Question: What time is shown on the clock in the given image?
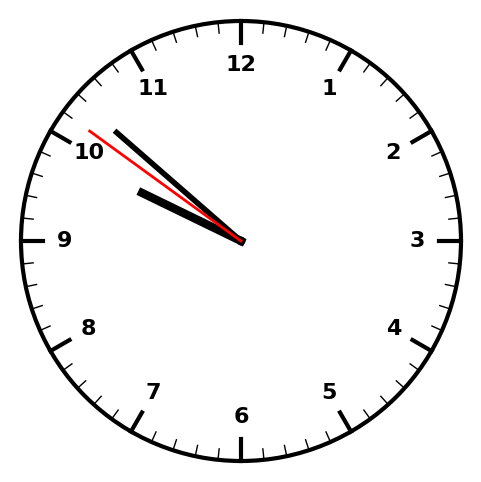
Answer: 09:51:51